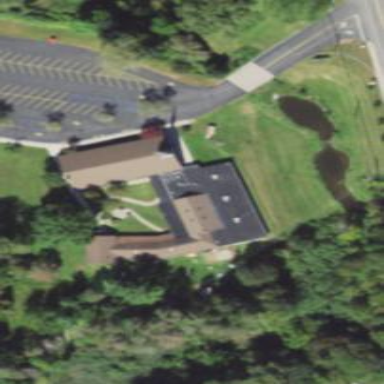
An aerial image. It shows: Church which is place of worship.